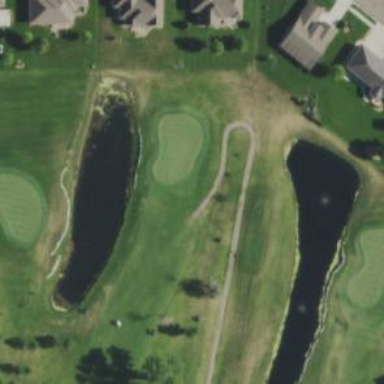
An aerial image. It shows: View of golf hole.